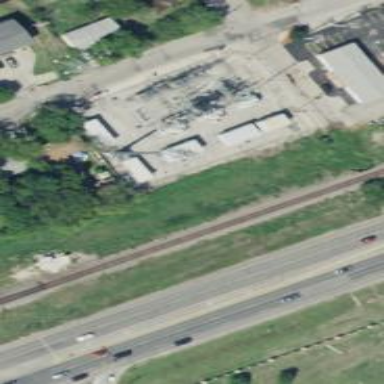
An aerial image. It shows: Outdoor power substation surrounded by fence. The substation is specifically for distribution purposes.